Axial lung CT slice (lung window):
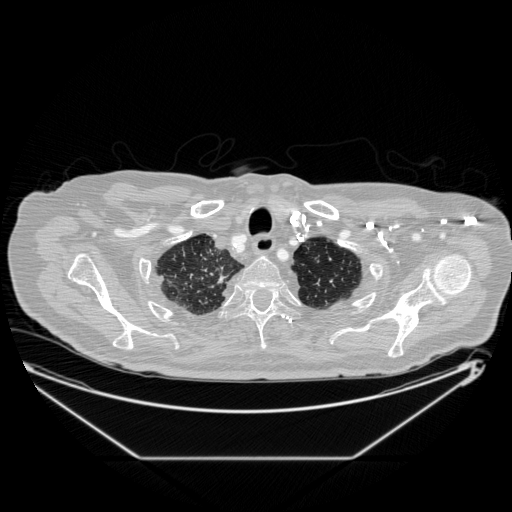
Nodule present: no